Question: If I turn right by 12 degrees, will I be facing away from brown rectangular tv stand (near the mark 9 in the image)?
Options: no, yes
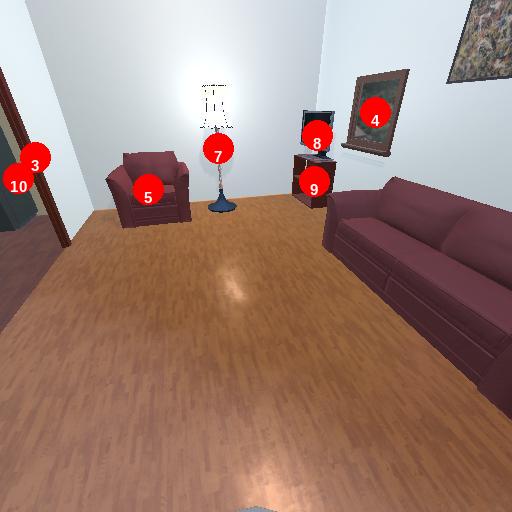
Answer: no